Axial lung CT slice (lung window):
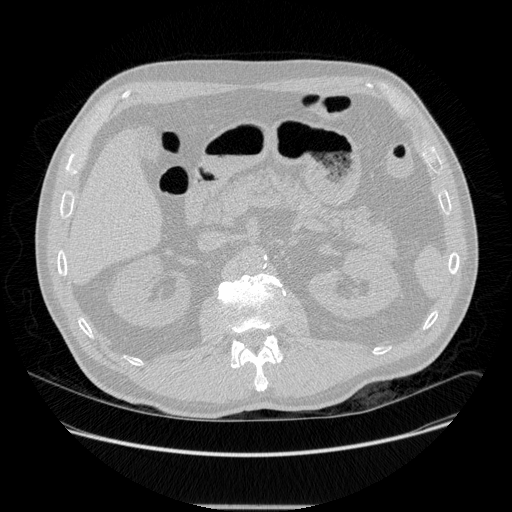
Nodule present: no